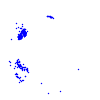
Particle: proton